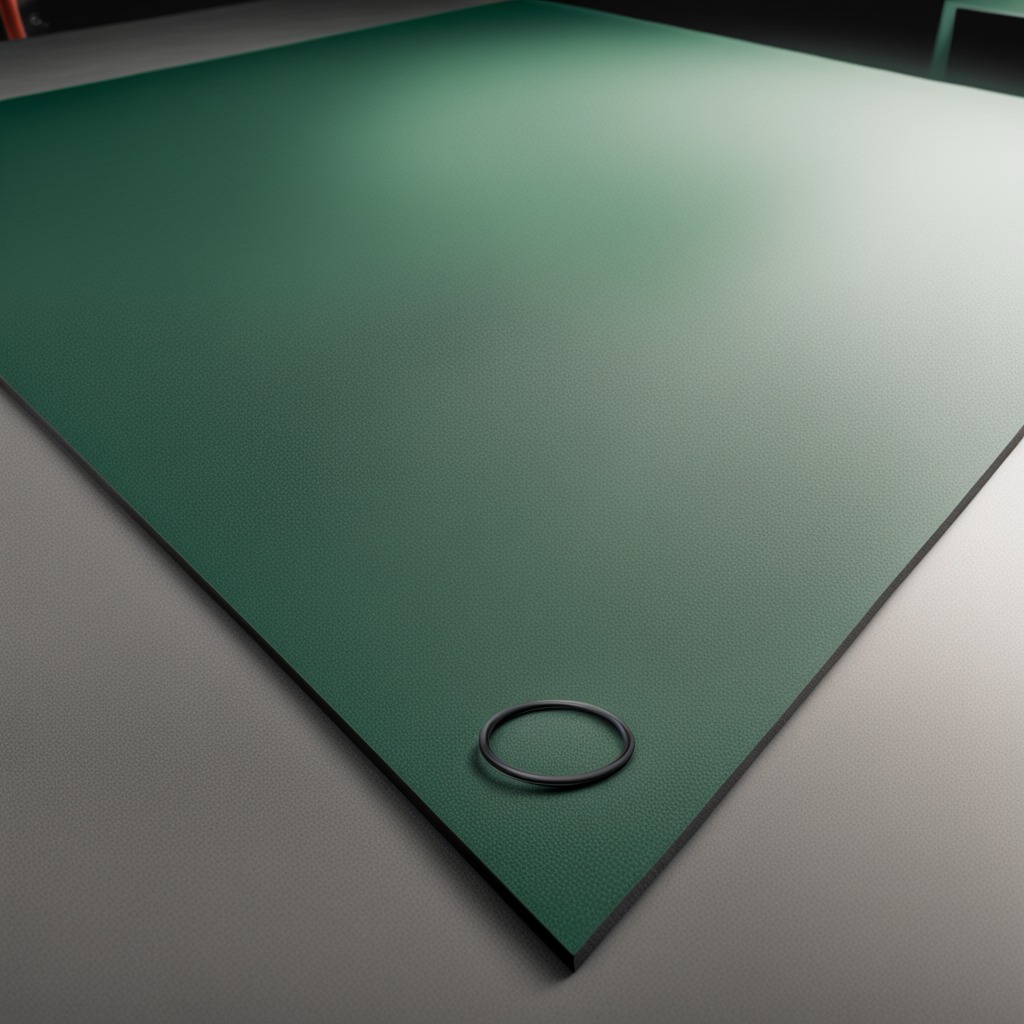
A rubber O-ring is lying on the green rubber mat inside a workshop under bright overhead lighting crisp shadows high clarity worn but beneath the mat.